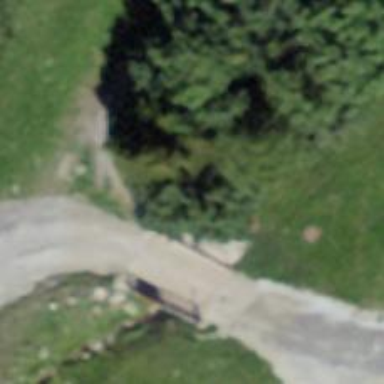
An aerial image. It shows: Brown bench.